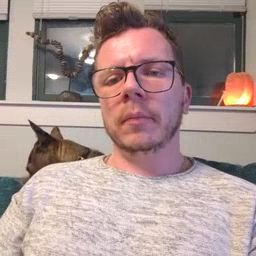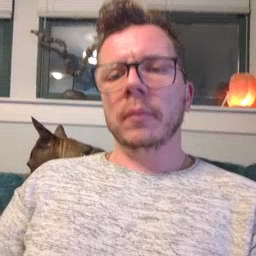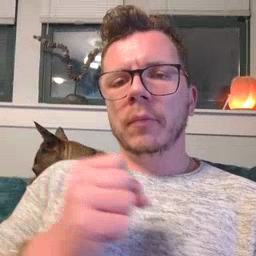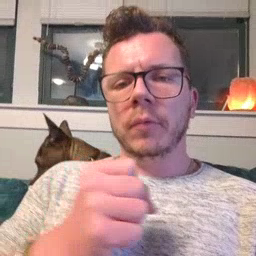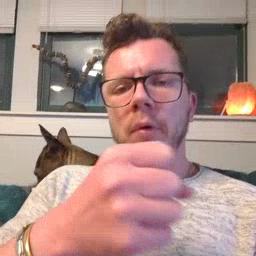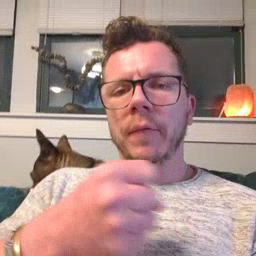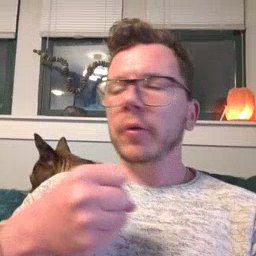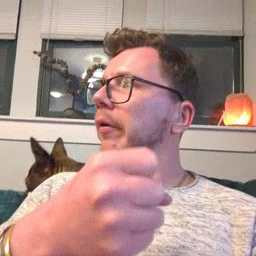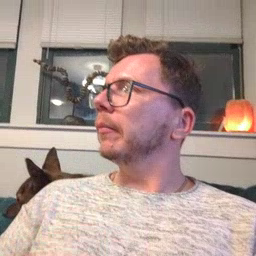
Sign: refrigerator